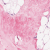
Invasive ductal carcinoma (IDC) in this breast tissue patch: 0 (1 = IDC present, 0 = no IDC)